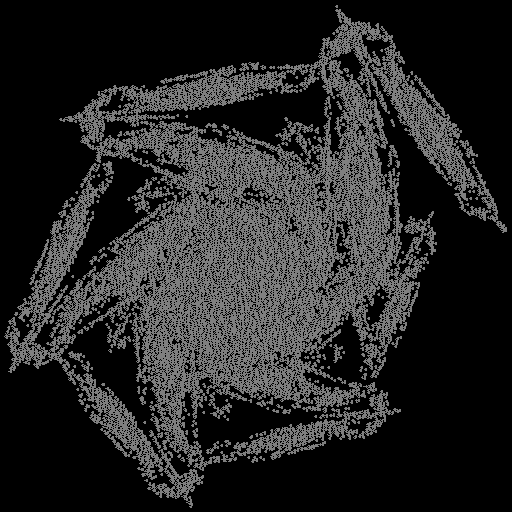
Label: morningglory